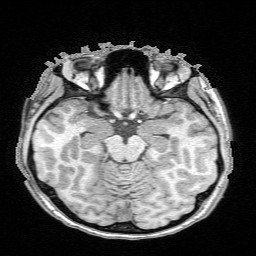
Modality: T1w
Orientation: axial
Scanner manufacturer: siemens
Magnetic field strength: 3 T
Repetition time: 9.2 s
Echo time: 3.32 s